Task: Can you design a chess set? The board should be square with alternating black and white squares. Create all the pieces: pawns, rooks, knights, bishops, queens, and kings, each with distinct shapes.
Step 682:
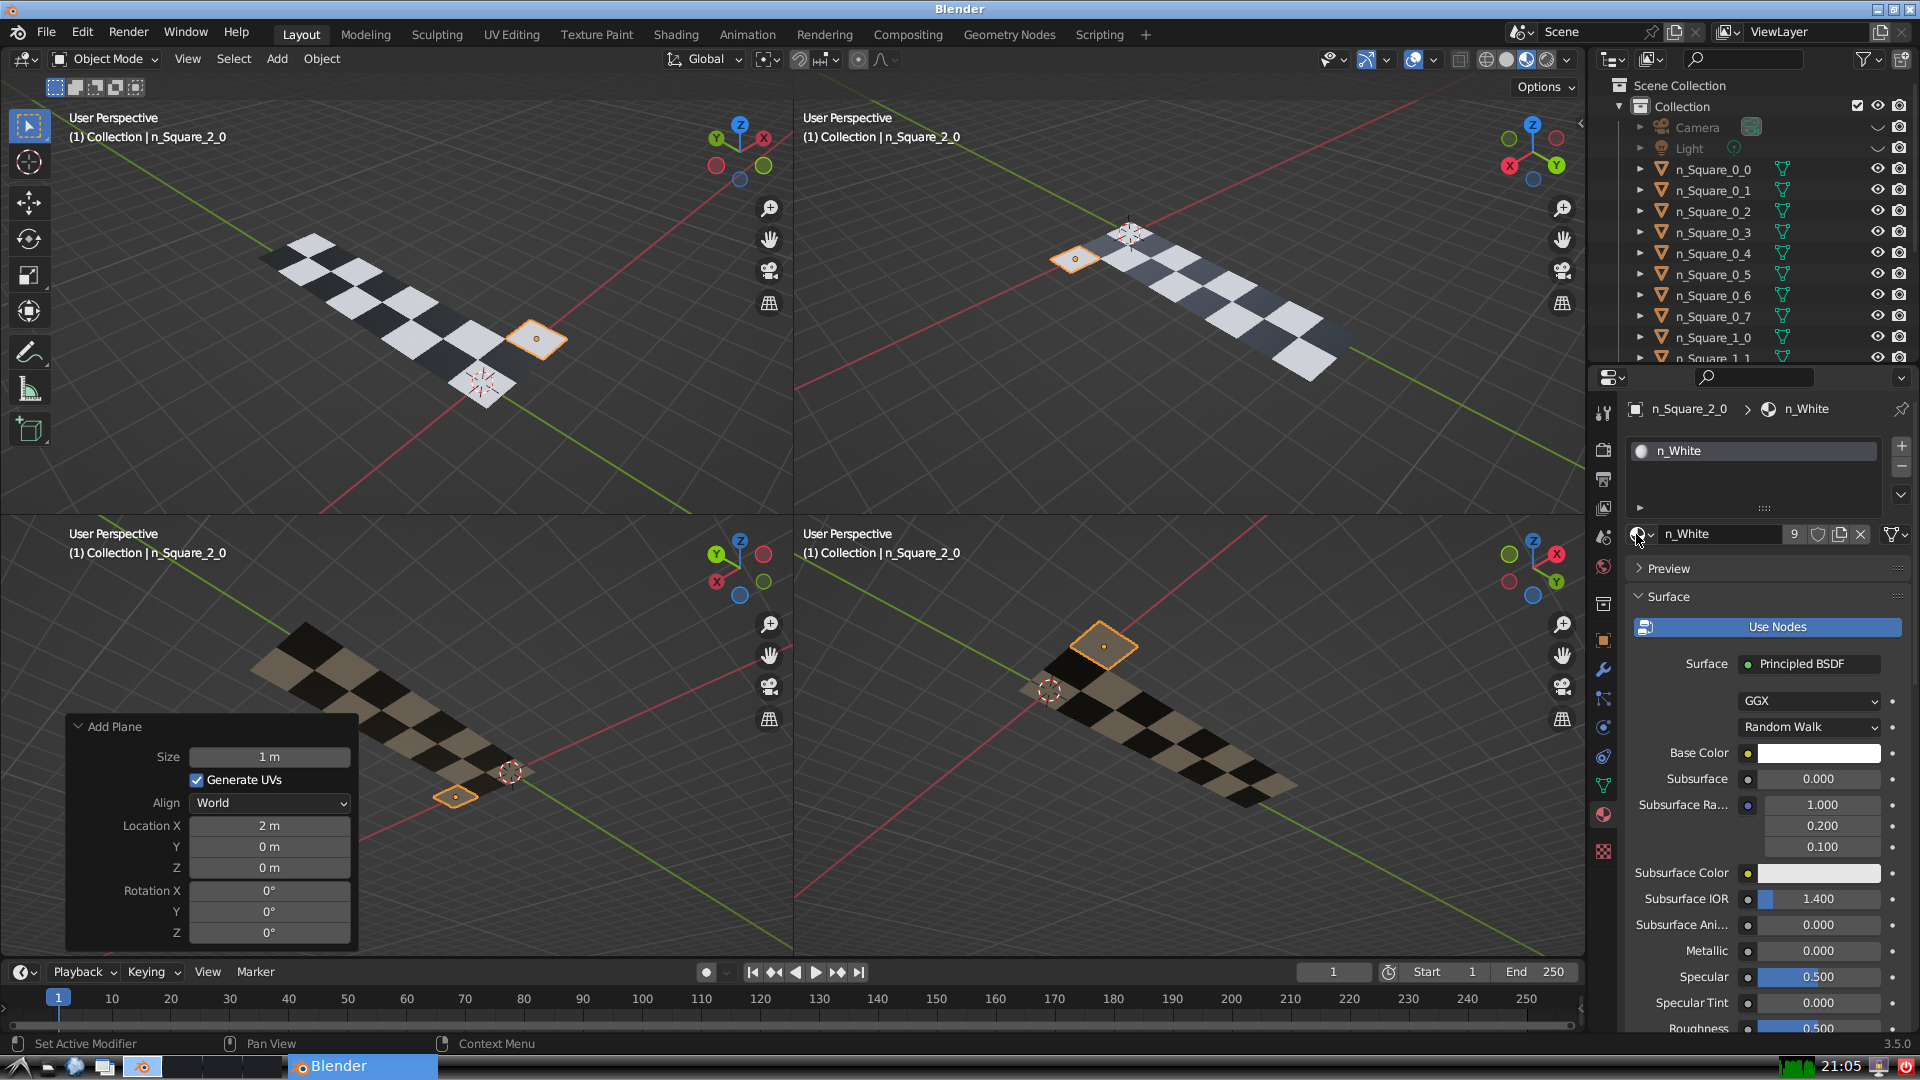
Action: {"mouse_move": [278, 58]}